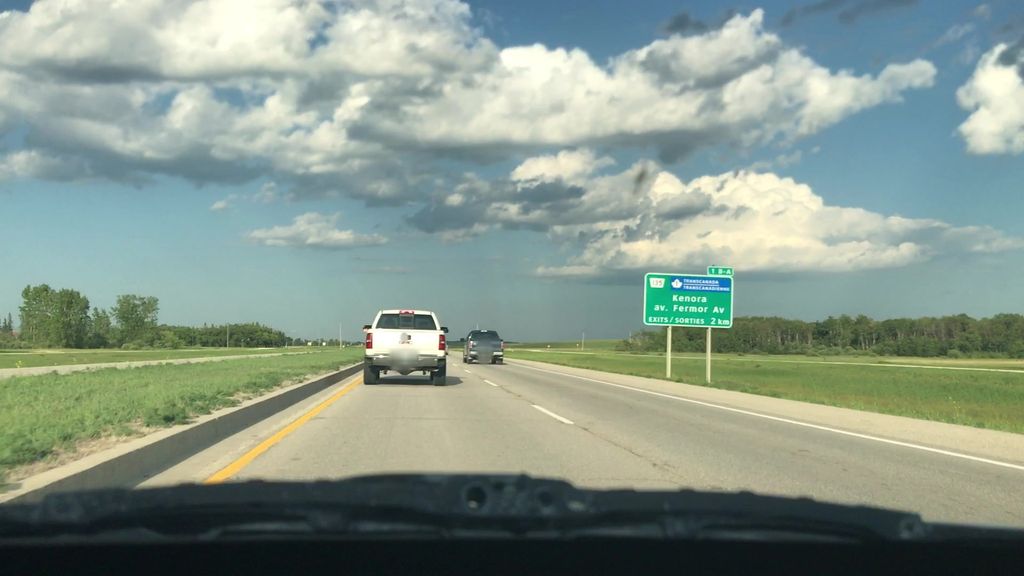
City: winnipeg